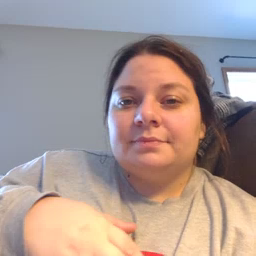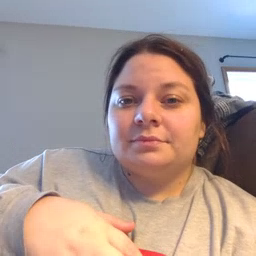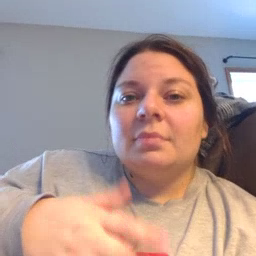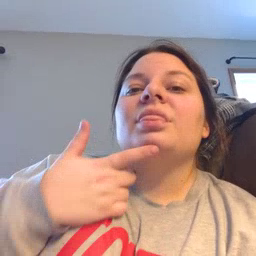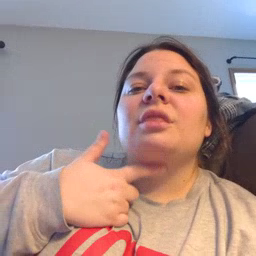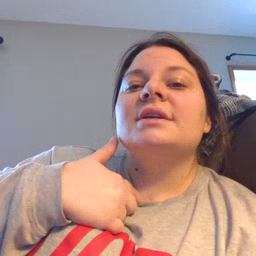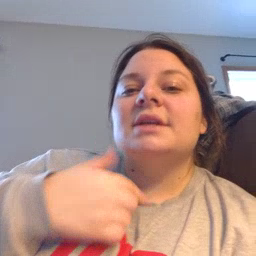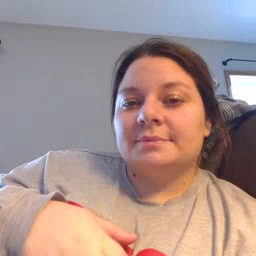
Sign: thirsty